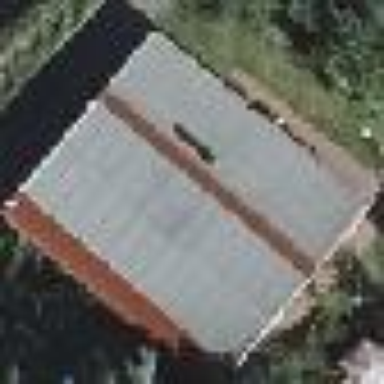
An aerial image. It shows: Detached building with double saltbox roof shape.